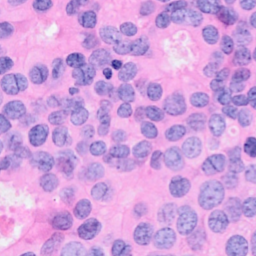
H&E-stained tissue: Breast